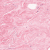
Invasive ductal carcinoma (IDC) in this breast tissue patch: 0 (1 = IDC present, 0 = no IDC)